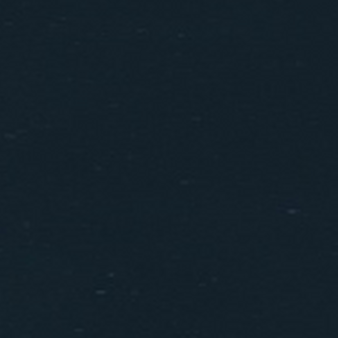
Label: other